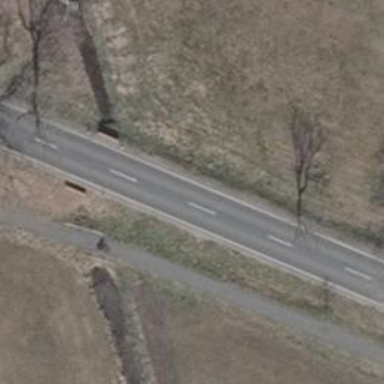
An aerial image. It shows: Primary highway on asphalt bridge.